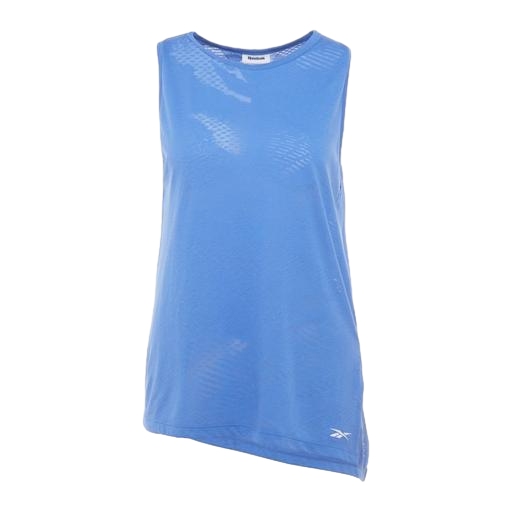
blue pro cool training tank top, blue performance high-low tank top, blue performance tank, white background